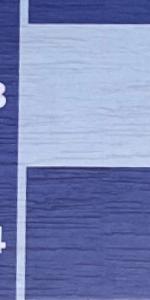
Label: Empty